Interaction volume radius: 5 \u00c5
Interaction volume height: 10 \u00c5
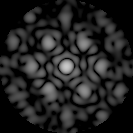
Disorder parameter: 0.5101